Question: I have been looking at all available jQuery plugins for a modal box that is draggable. The only problem is that every modal box I have found that is dragable requires a title bar. Does anyone know of any jQuery plugins that allow me to create a draggable modal box without a title bar? In this case you would be able to drag it via the border of the box. Is there any way I can use jQuery UI Draggable with a while making it a modal?

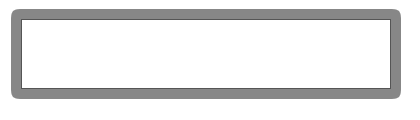
Answer: Just make your own modal? There are tutorials for making the overlay but the basic functionality isn't really that hard.
Fiddle: <URL>
HTML:
'''
<head>
<script src="http://code.jquery.com/ui/1.9.2/jquery-ui.js"></script>
</head>
< div id="modal"></div>
<a href="#" class="click">click me</a>
'''
CSS:
'''
#modal{
border:4px solid #CCC;
width:100px;
height:50px;
display:none;
position:absolute;
left:50%;
top:50%;
margin:-25px 0 0 -50px;
border-radius:5px;
}
'''
jQuery:
'''
$('.click').click(function(){
$('#modal').show();
$('#modal').draggable();
});
'''